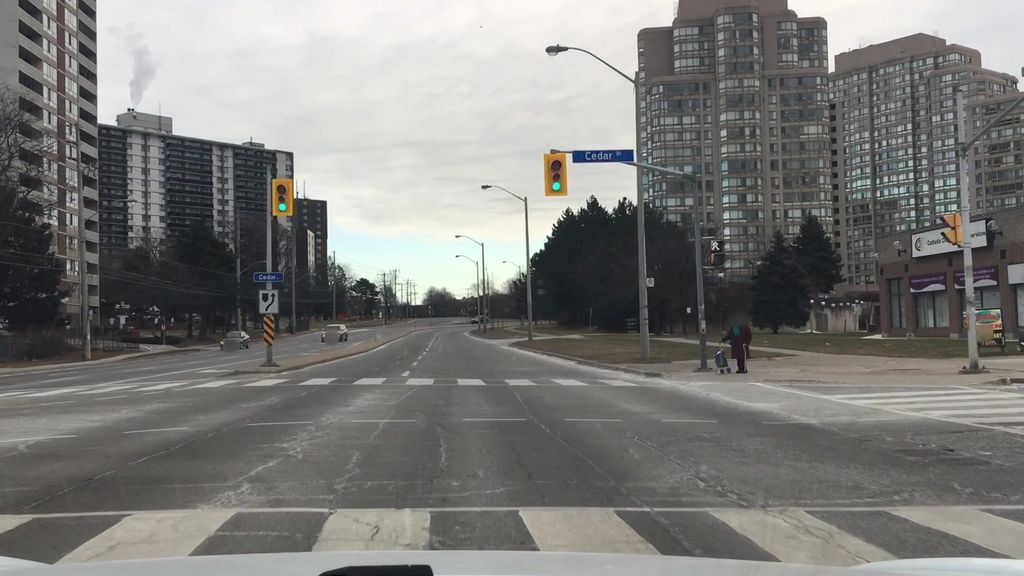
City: toronto